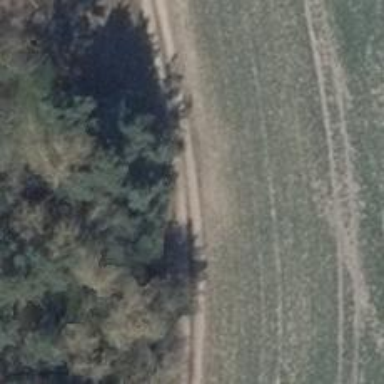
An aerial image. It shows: Track road with grade3 tracktype.